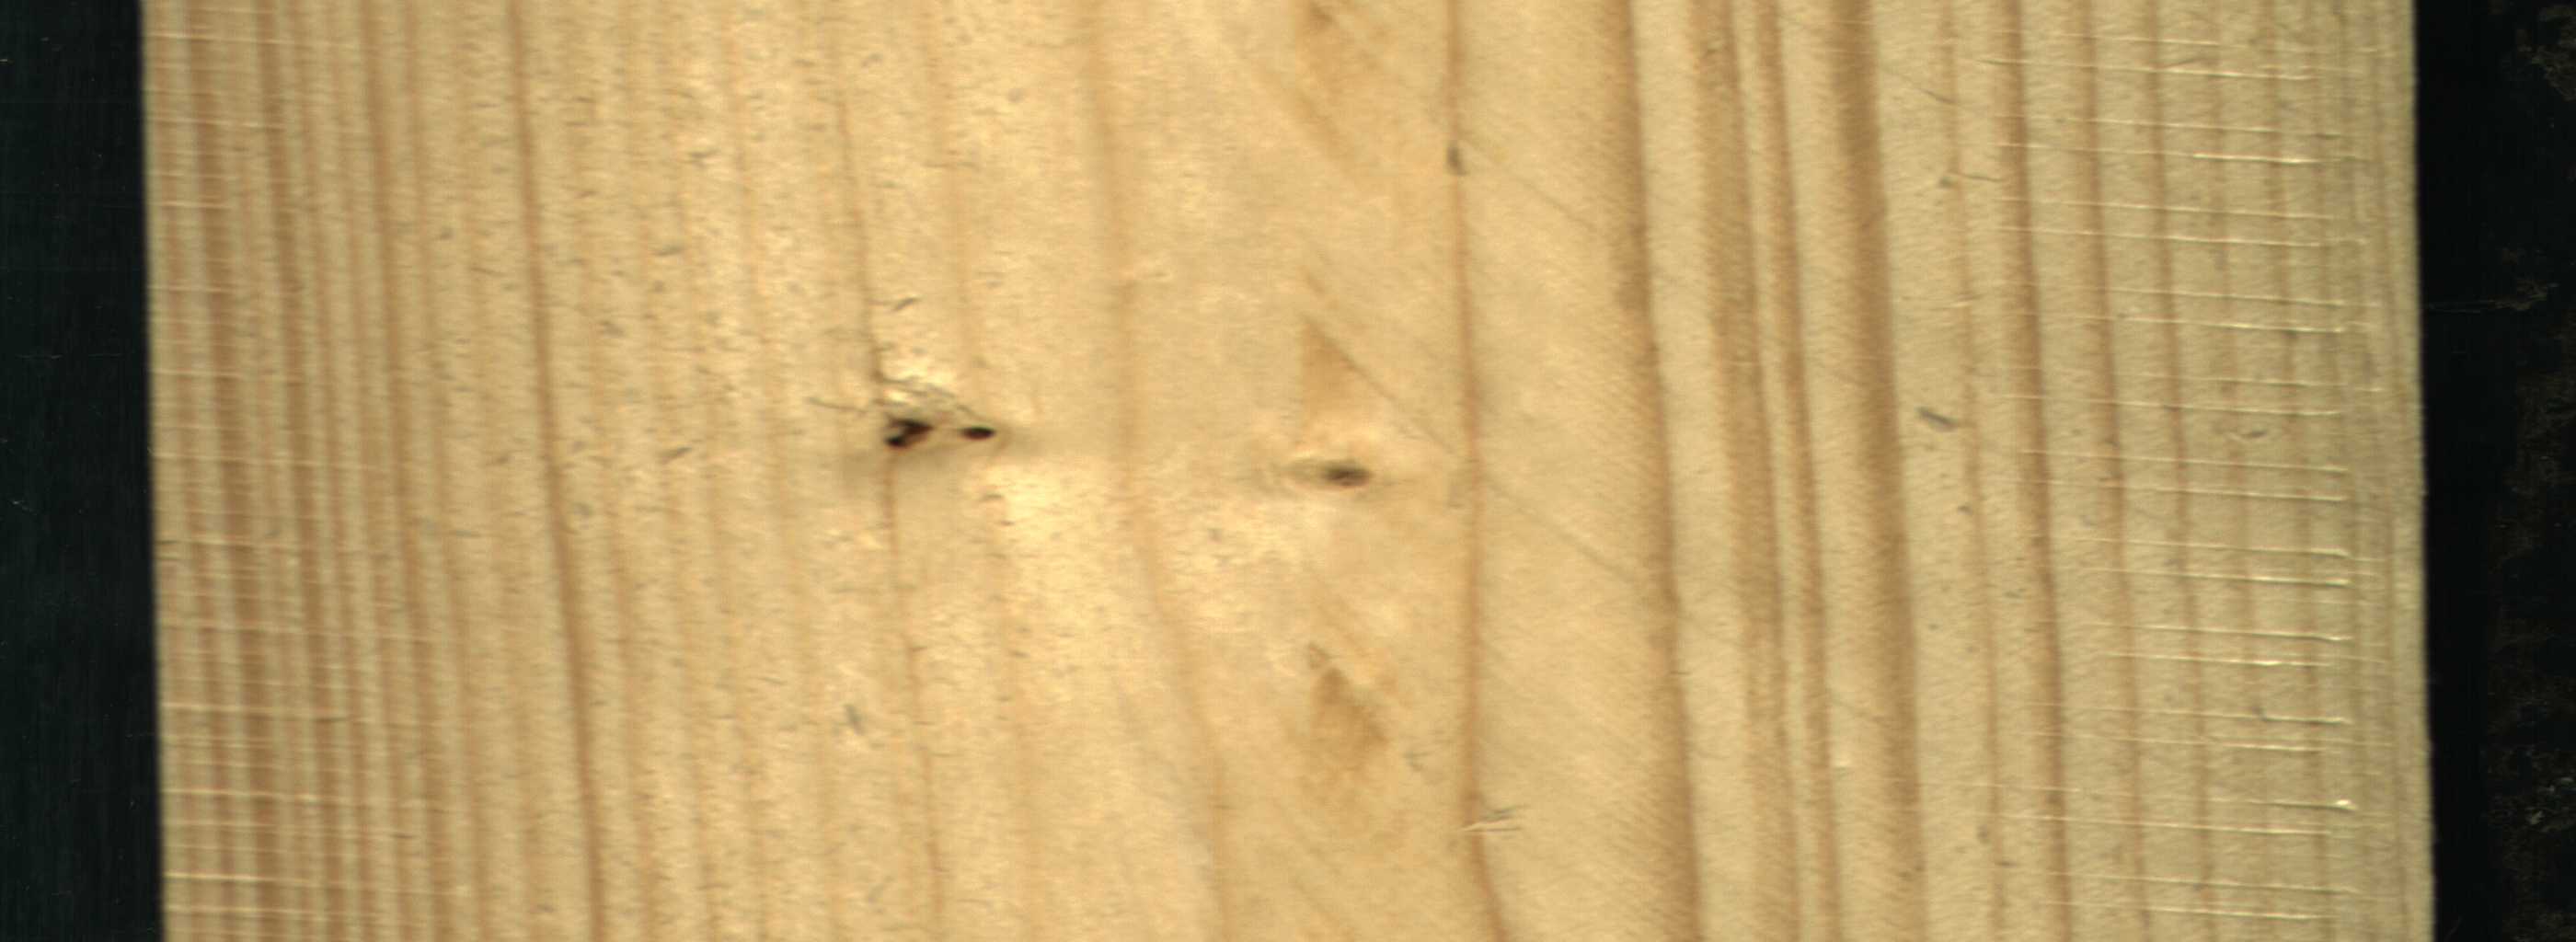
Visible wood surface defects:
Dead_Knot
Dead_Knot
Live_Knot